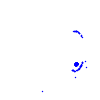
Particle: electron